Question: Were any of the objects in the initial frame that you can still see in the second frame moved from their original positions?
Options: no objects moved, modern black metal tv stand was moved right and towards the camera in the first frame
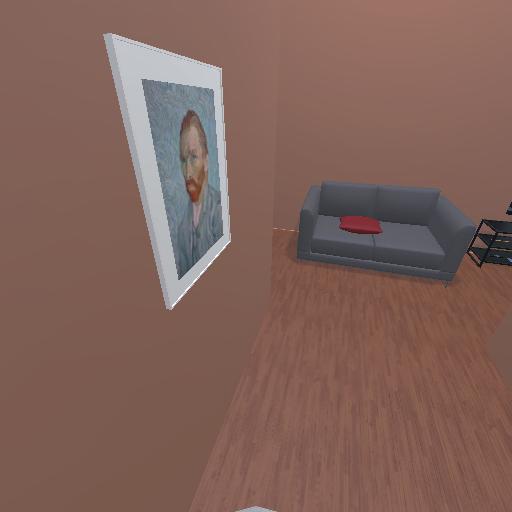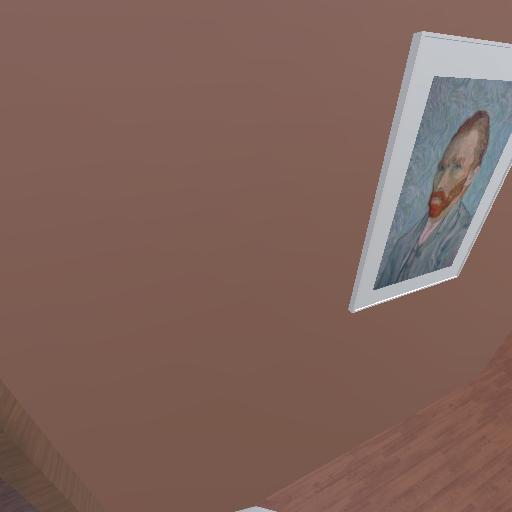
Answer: no objects moved